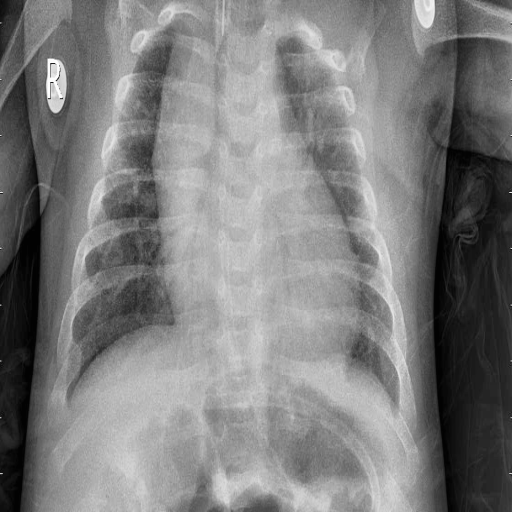
Finding: PNEUMONIA